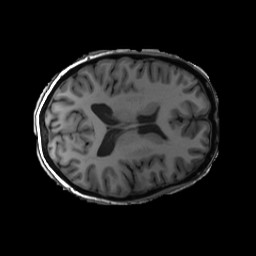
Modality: T1w
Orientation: axial
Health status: ill
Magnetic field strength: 3 T